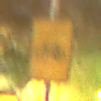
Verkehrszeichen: RadverkehrOhnePfeilsymbol
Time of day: Night
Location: Outdoor (Suburban)
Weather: Clear
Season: NotSpecified
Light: Artificial